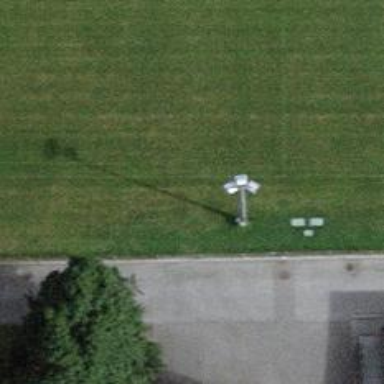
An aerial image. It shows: Mast structure.